Question: This is the layout I'm trying to achieve with my page:

Basically, the hero and sidebar are two columns on the page. The hero text and image should both be in one 'div', so they should be treated as one element, like the sidebar. The 'div' with the 'content' ID has 'max-width: 1150px;'. The reason I'm including the hero text and image separately is because I want to point out that the hero image is a 'div' with a 'background-image', as opposed to an 'img' element.
The elements are structured like this:
'''
<div id="content">
<div id="hero">
<div id="heroText">
</div>
<div id="heroImage">
</div>
</div>
<div id="sidebar">
</div>
</div>
'''
The method I'm using right now is where I put 'float: left;' on the 'div' with ID 'hero', and 'float: right;' on the 'div' with ID 'sidebar'.
When I do this, and resize my browser below 1200px (margins + hero 'max-width' + sidebar 'width'), the sidebar goes below the hero, instead of the hero shrinking below its 'max-width' value '800px'.
How can I make the hero start to shrink instead of what happens now, the hero holding up until the browser shrinks below 900px (margins + hero 'width').
The CSS used currently is below:
'''
#content
{
margin: 0px auto;
max-width: 1150px;
padding-bottom: 50px;
padding-left: 50px;
padding-right: 50px;
padding-top: 25px;
}
#hero
{
float: left;
max-width: 800px;
width: 100%;
}
#heroText
{
font-family: Lato;
font-size: 24pt;
font-weight: lighter;
height: 150px;
margin: 0px auto;
max-width: 600px;
text-align: center;
}
#heroText p
{
margin-bottom: 20px;
margin-top: 0px;
}
#heroImage
{
background-image: url(heroImage.png);
background-repeat: no-repeat;
background-size: contain;
height: 450px;
text-align: center;
}
#heroButton
{
margin-top: 90px;
width: 240px;
}
#news
{
float: right;
width: 300px;
}
#newsPane
{
background-color: #666666;
border-radius: 10px;
display: inline-block;
color: #fff;
height: 450px;
width: 300px;
}
#newsPaneText
{
font-size: 12pt;
font-weight: lighter;
max-height: 350px;
overflow: auto;
padding-left: 10px;
padding-right: 10px;
}
#newsPaneText h1
{
font-size: 18pt;
font-weight: lighter;
margin-top: 5px;
}
#newsPaneText small
{
font-size: 10pt;
font-weight: bold;
}
#newsPaneButton
{
margin-left: 60px;
margin-top: 25px;
width: 180px;
}
#emailPane
{
background-color: #e5e5e5;
border-radius: 10px;
color: #333;
display: inline-block;
height: 130px;
margin-top: 20px;
}
#emailForm
{
padding-left: 10px;
padding-right: 10px;
margin-top: 5px;
}
#emailField
{
background-color: #fff;
border: none;
border-radius: 5px;
color: #333;
font-family: Lato;
font-size: 14pt;
height: 27px;
margin-top: 10px;
padding: 0px;
width: 280px;
}
#emailSubmitButton
{
float: right;
margin-top: 10px;
width: 120px;
}
#emailFormStatus
{
float: left;
font-size: 11pt;
font-weight: bold;
margin-top: 15px;
}
'''
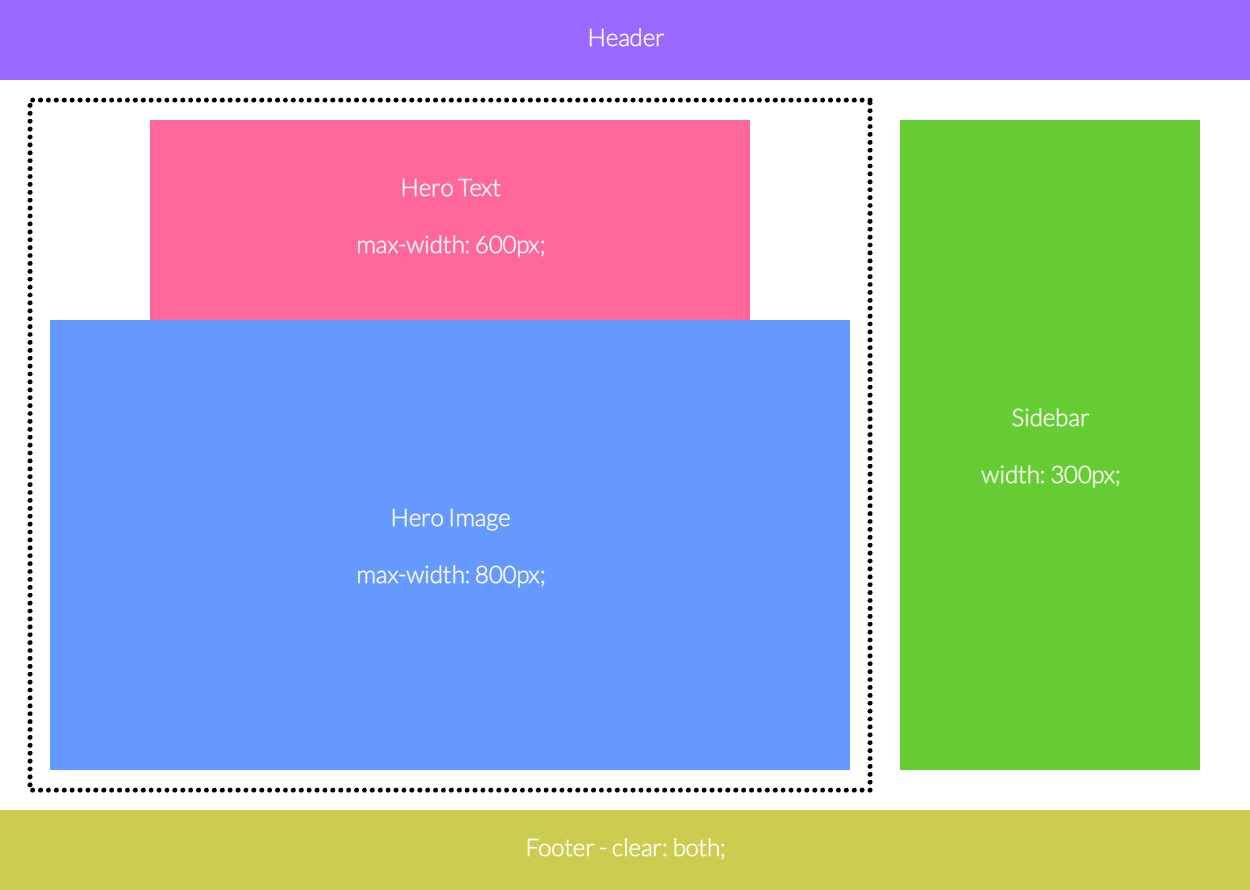
Answer: <URL>
'''
<div id="content">
<div id="news">
</div>
<div id="hero">
<div id="heroText">
</div>
<div id="heroImage">
</div>
</div>
</div>
'''
'''
#content {
margin: 0px auto;
max-width: 1150px;
padding-bottom: 50px;
padding-left: 50px;
padding-right: 50px;
padding-top: 25px;
}
#hero {
max-width:800px;
margin-right:300px;
}
#heroText {
font-family: Lato;
font-size: 24pt;
font-weight: lighter;
height: 150px;
margin: 0px auto;
max-width: 600px;
text-align: center;
background:#FF6699;
}
#heroImage {
background-image: url(heroImage.png);
background-repeat: no-repeat;
background-size: contain;
height: 450px;
text-align: center;
background:#6699FF;
}
#news {
float: right;
width: 300px;
height:600px;
background:#66CC33;
}
'''